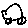
Label: car